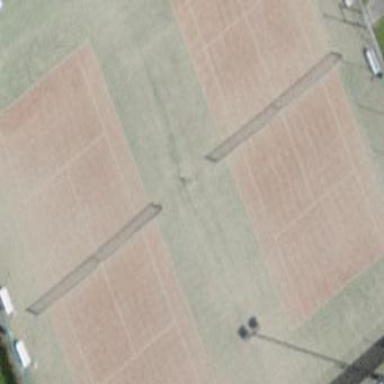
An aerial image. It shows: Clay tennis court in leisure land pitch.